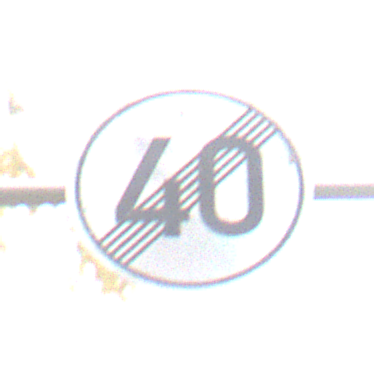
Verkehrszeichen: EndeGeschwindigkeit40
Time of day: Midday
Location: Outdoor (Nature)
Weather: Overcast
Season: Autumn
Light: Natural